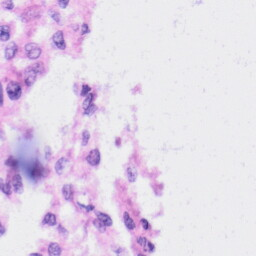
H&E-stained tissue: Liver